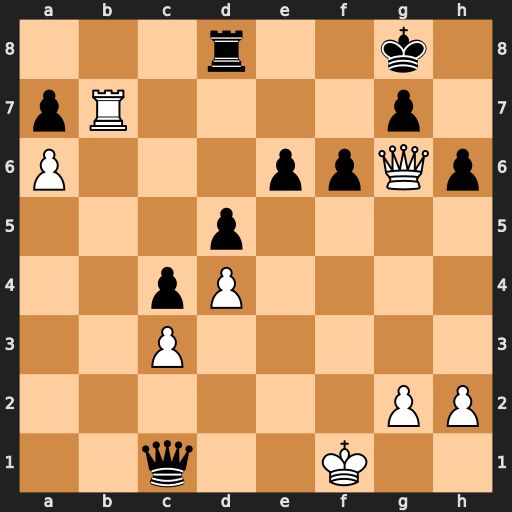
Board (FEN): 3r2k1/pR4p1/P3ppQp/3p4/2pP4/2P5/6PP/2q2K2
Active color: w
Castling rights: -
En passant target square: -
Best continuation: Ke2 Qc2+ Qxc2